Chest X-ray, AP view. Patient: 57 years old, sex M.
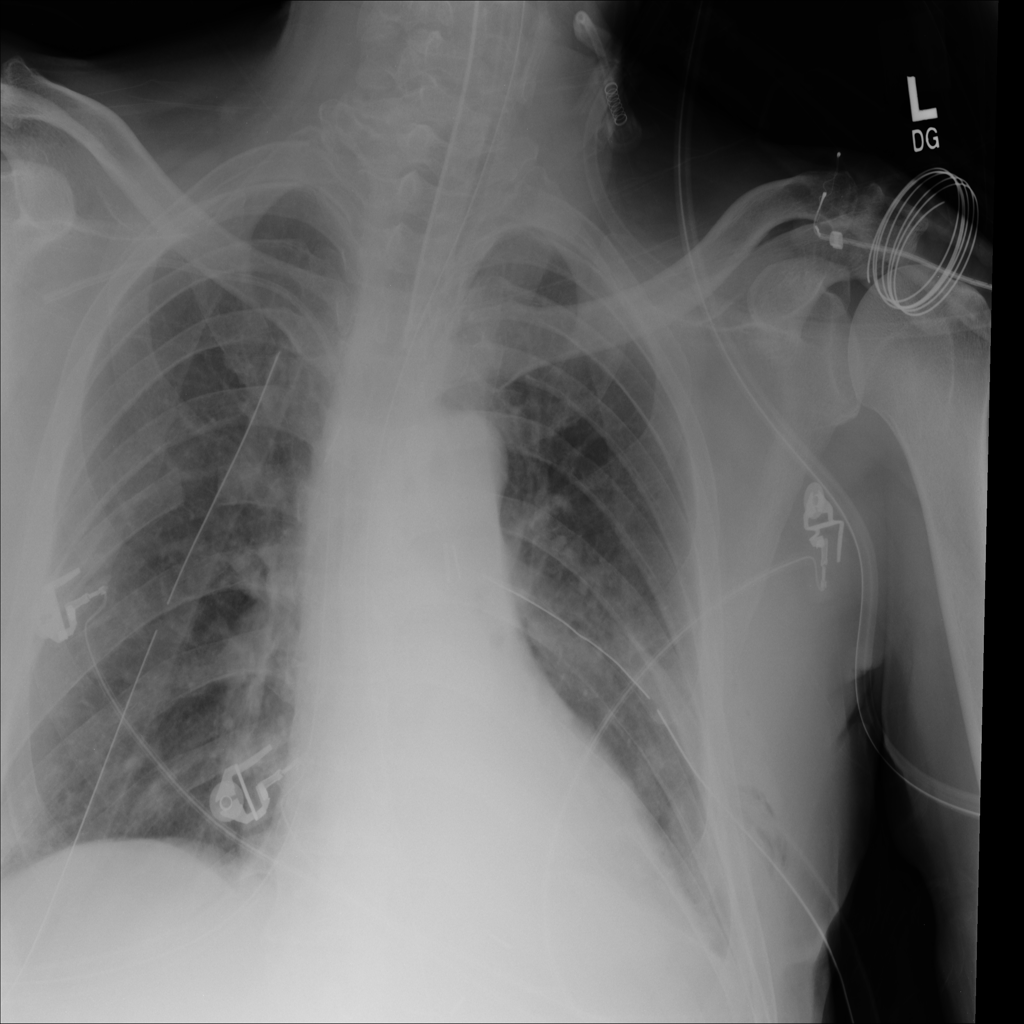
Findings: Atelectasis, Consolidation, Emphysema, Infiltration